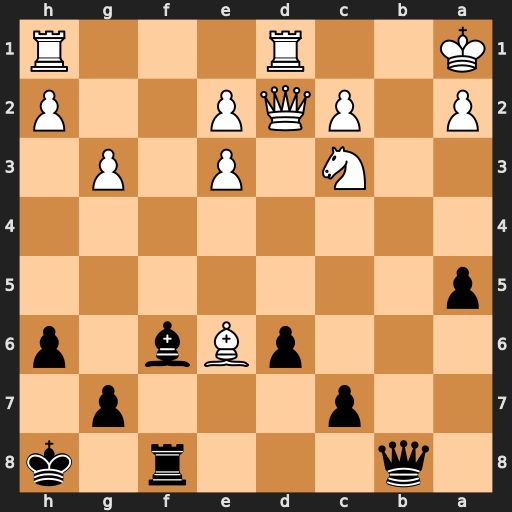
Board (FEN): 1q3r1k/2p3p1/3pBb1p/p7/8/2N1P1P1/P1PQP2P/K2R3R
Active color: b
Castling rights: -
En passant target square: -
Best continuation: Qb4 Qd4 Bxd4